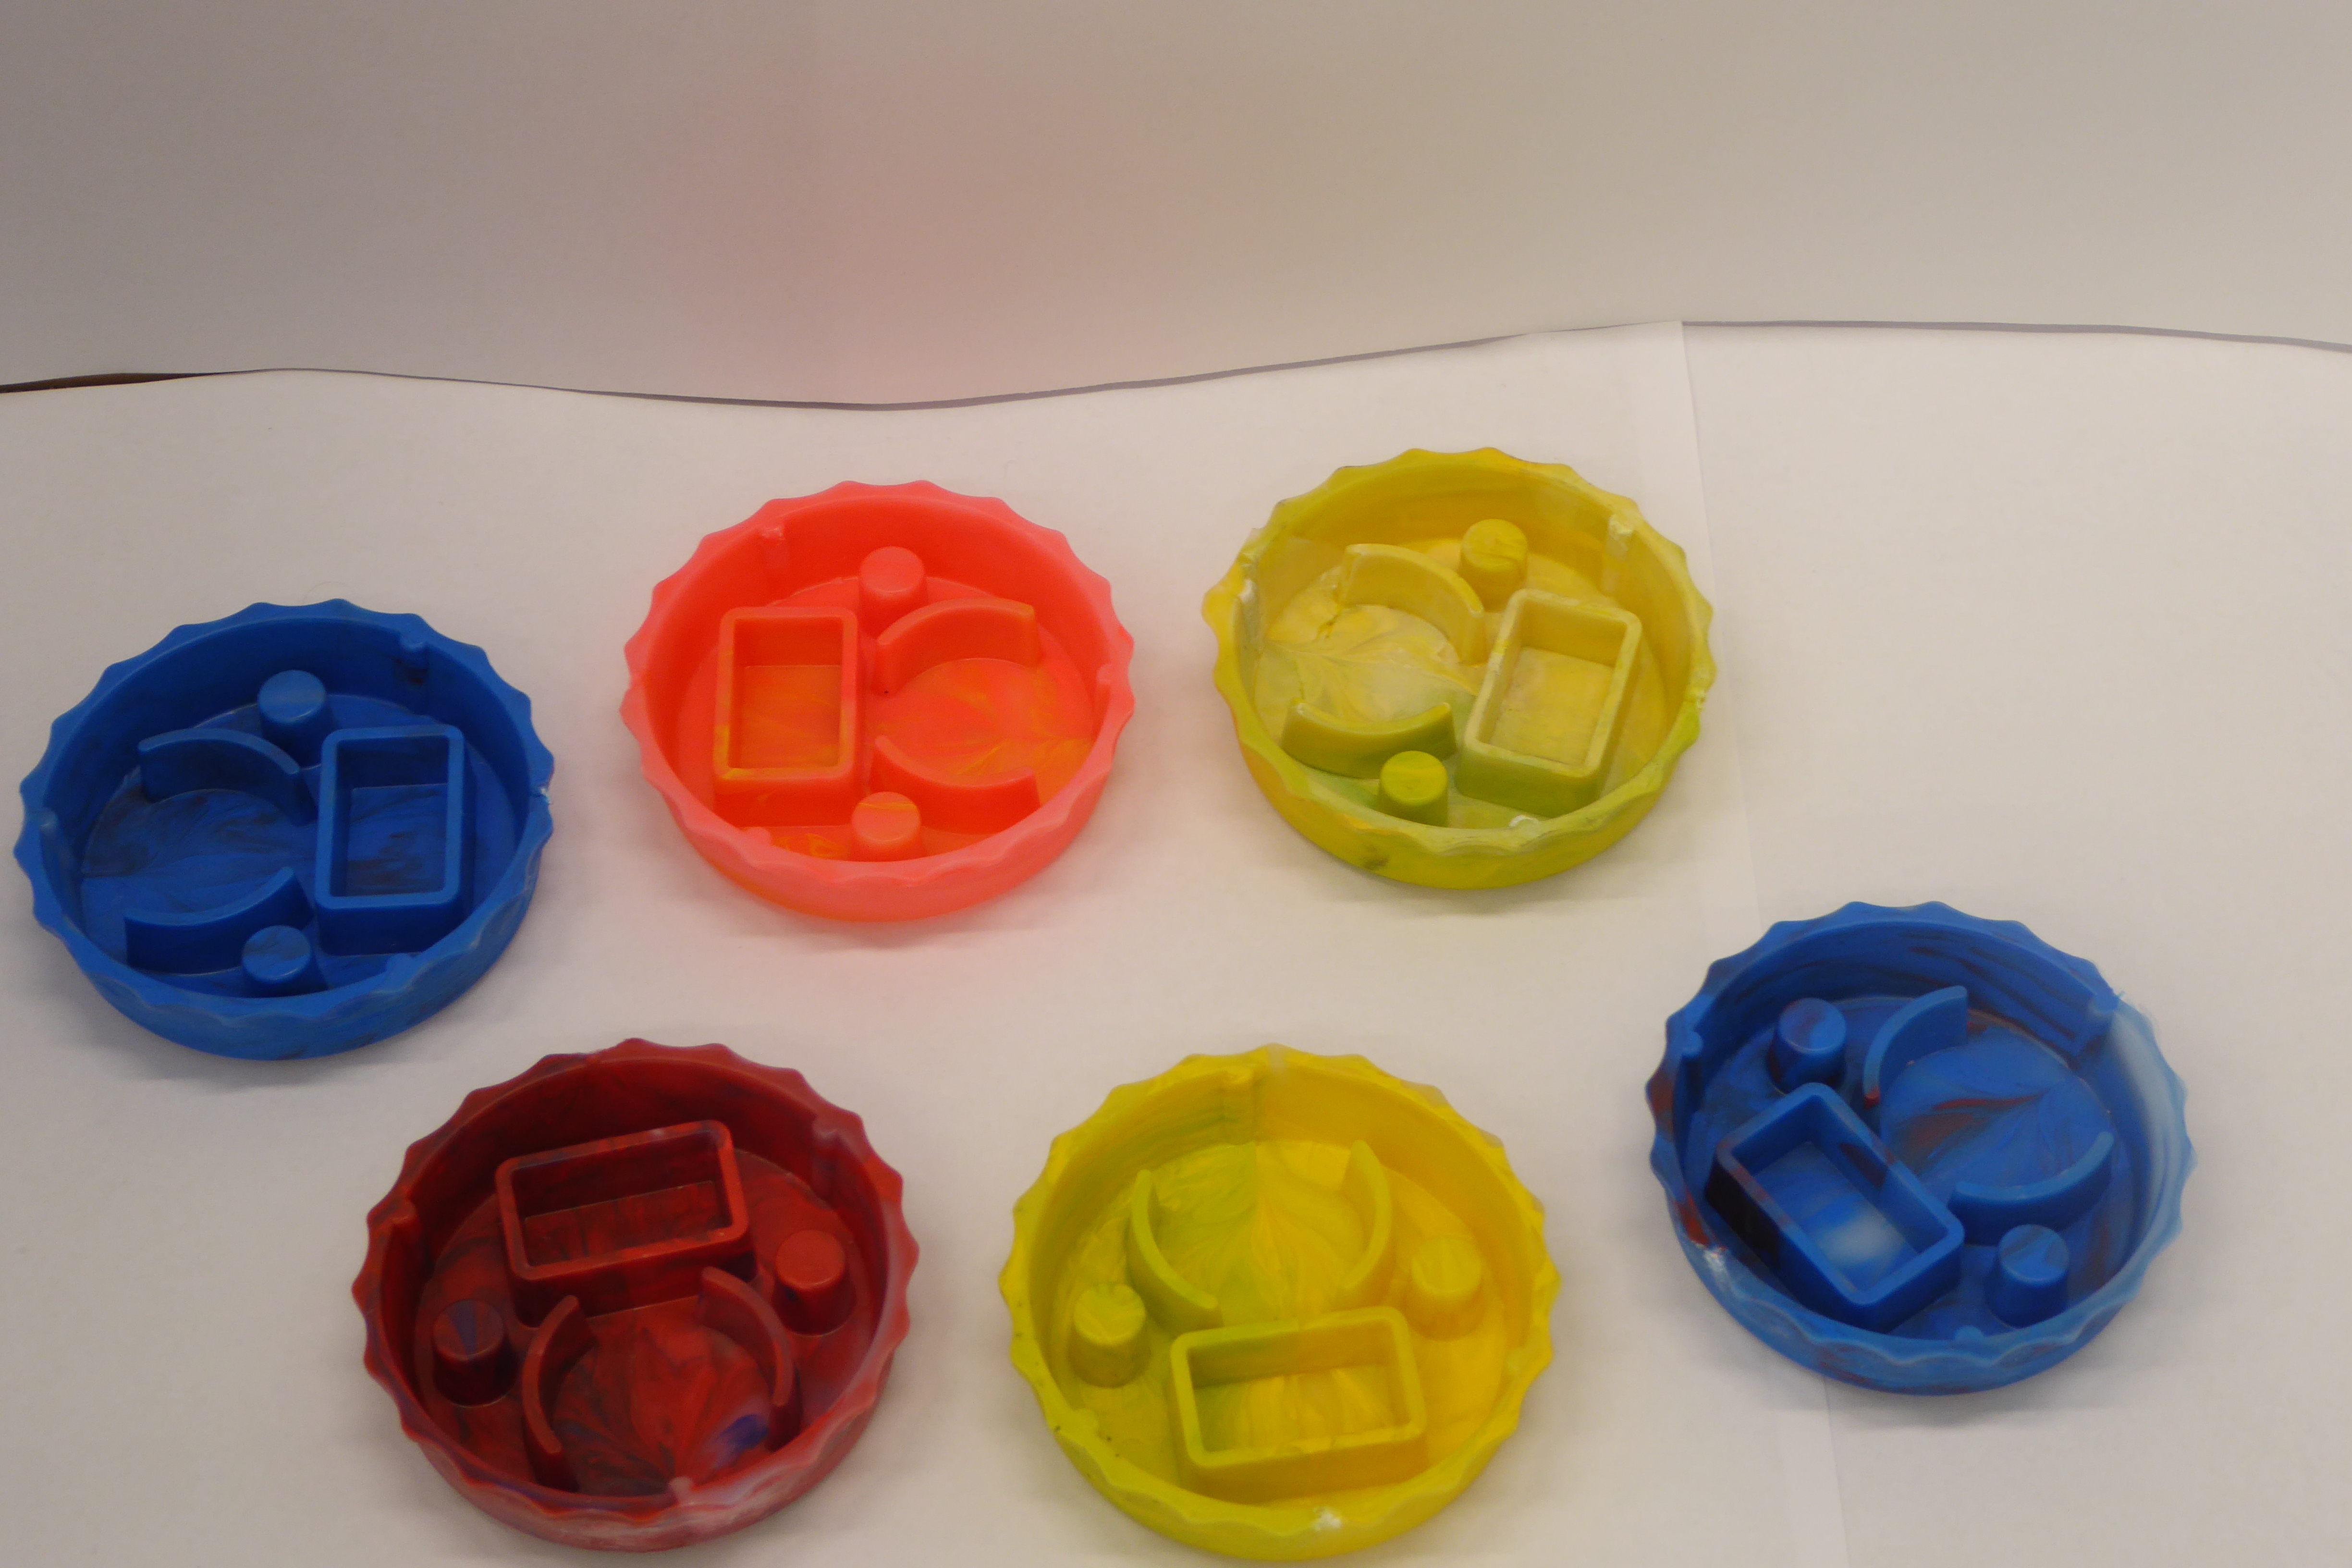
Label: Bottle Opener - Cover